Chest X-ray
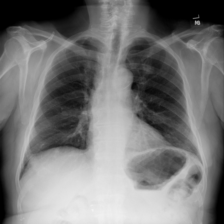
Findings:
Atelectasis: negative
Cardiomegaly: negative
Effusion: negative
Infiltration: negative
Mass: negative
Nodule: negative
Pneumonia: negative
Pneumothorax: negative
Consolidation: negative
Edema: negative
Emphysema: negative
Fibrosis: negative
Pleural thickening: negative
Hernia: negative